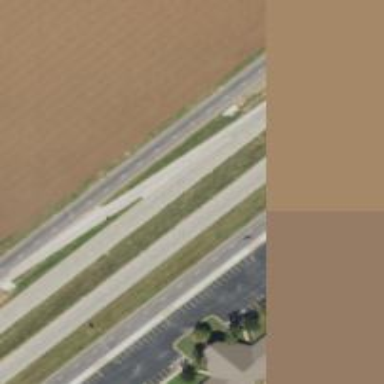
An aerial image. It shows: Secondary road with frontage road alongside.